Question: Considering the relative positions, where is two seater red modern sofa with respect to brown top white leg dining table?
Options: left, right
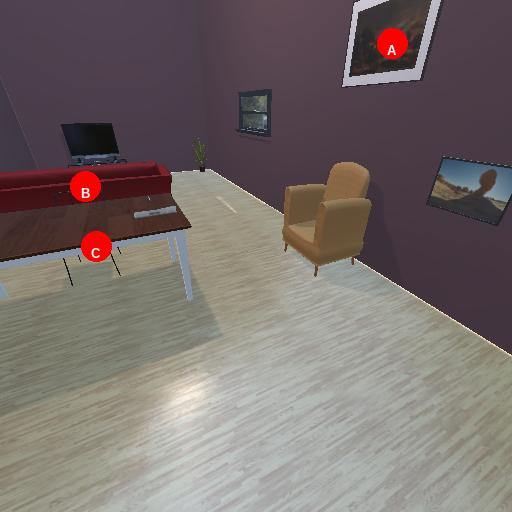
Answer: left